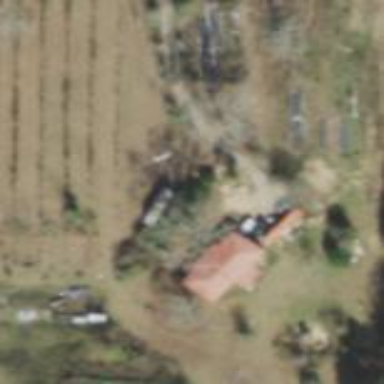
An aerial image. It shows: Plant nursery.